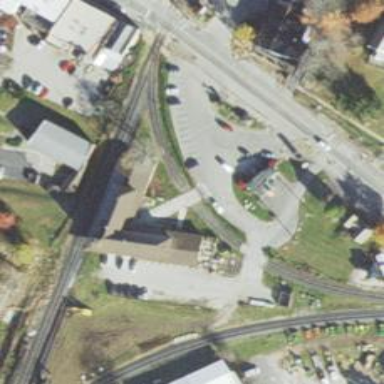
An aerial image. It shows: Rail spur service.